Question: What is the result of this measurement?
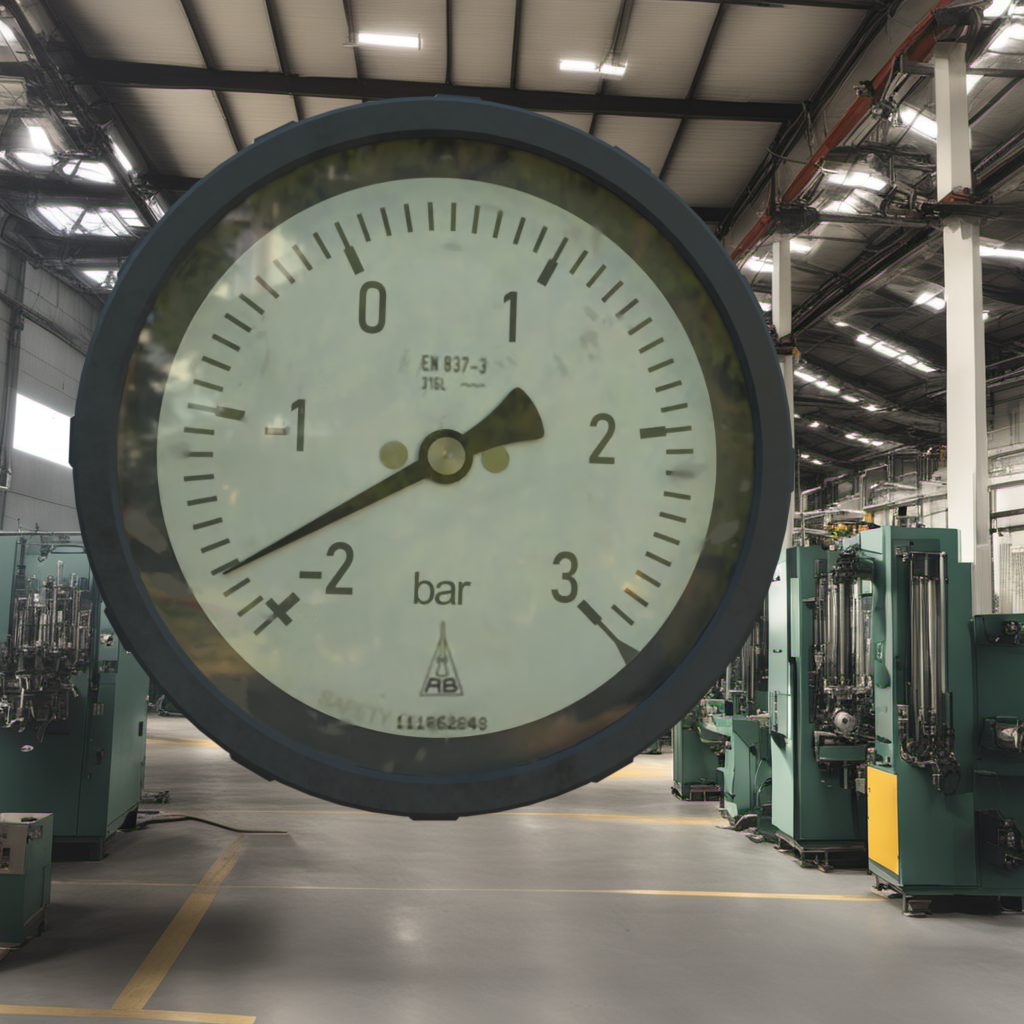
Answer: The result is -1.78
Question: What is the value range of this measurement?
Answer: The range is from -2 to 3
Question: What is the minimum and maximum reading range of the measurement in the image?
Answer: The minimum value is -2 and the maximum value is 3